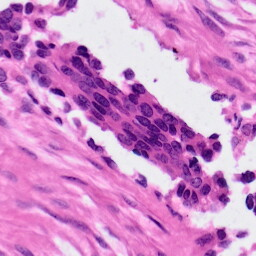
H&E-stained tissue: Ovarian